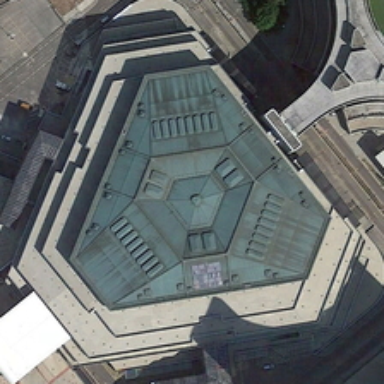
A green tree is near a large triangular center building .